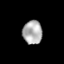
Tissue: lung
Cell type: Epithelial cells
Senescence score: 0.2072
Nuclear area (px): 454
Mean DAPI intensity: 172.874